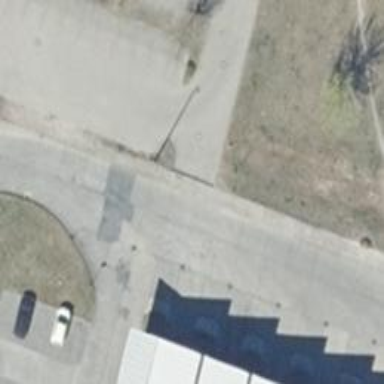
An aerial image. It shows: Alley with concrete plates surface.